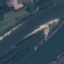
Label: River